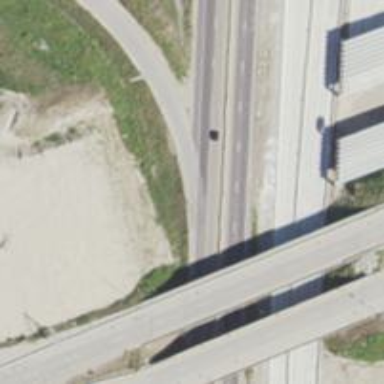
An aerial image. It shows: Primary highway crossing over bridge.